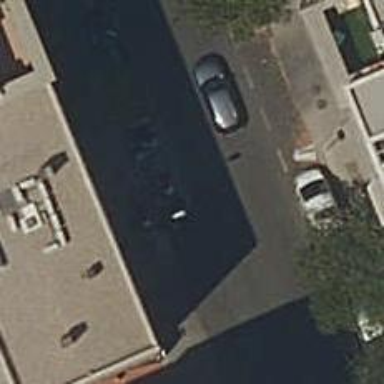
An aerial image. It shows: Motorcycle parking area.